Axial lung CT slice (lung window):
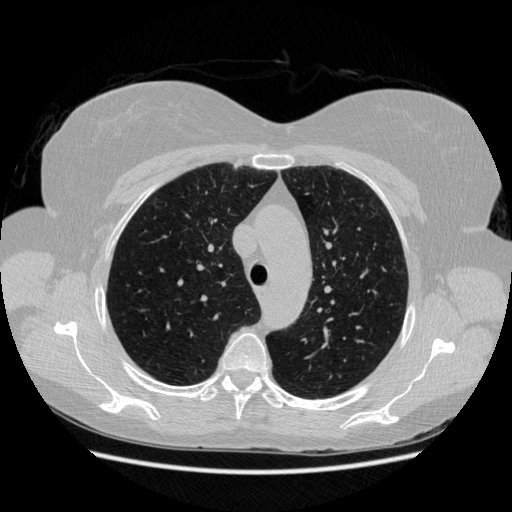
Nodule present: no